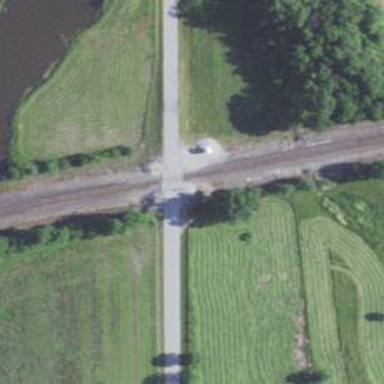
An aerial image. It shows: Railway level crossing.